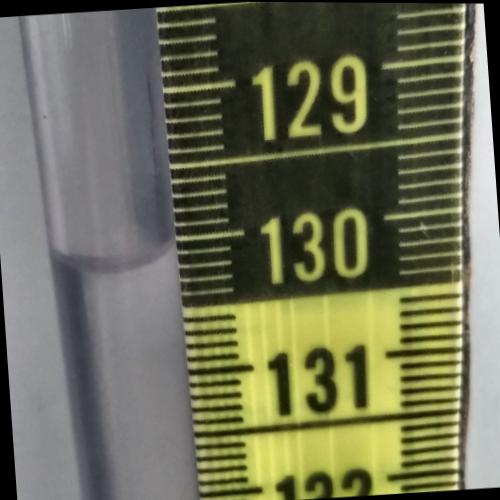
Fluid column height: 130.1 cm